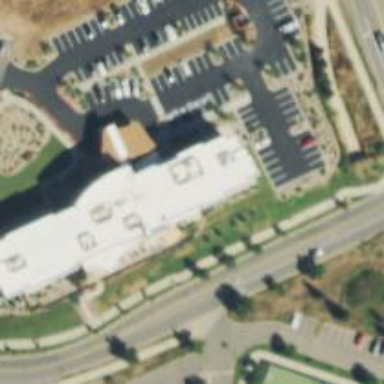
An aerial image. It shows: Hotel building.